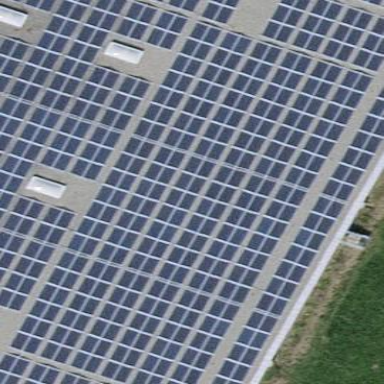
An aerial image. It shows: Solar power generator using photovoltaic method with solar photovoltaic panel types.